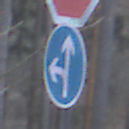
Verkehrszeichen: VorgeschriebeneFahrtrichtungGeradeausOderLinks
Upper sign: Stop
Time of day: MorningAfternoon
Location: Outdoor (Nature)
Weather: Overcast
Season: Winter
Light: Natural